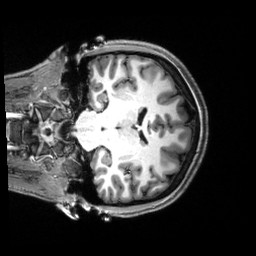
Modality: T1w
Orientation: coronal
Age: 22
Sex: female
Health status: healthy
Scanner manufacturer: siemens
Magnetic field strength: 3 T
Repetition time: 2.5 s
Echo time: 0.00222 s